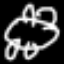
Label: frog